Aerial crown-view tile of a tropical tree (Barro Colorado Island, Panama), acquired 20250915:
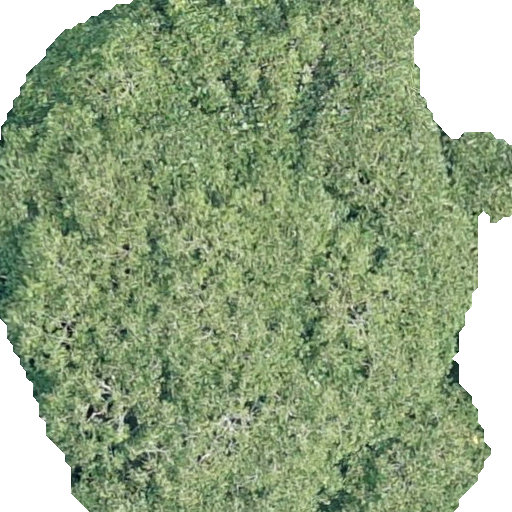
Species: Dipteryx oleifera
GBIF accepted scientific name: Dipteryx oleifera
Crown area: 389.118 m²